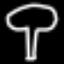
Label: mushroom